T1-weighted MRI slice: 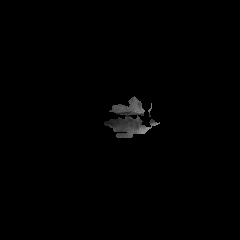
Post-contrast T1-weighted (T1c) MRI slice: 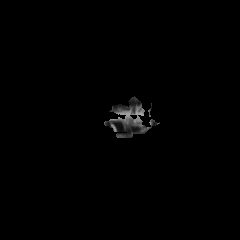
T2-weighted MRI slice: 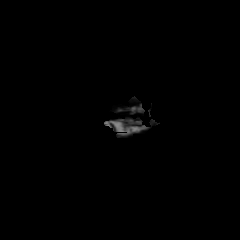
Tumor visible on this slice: no